Question: I am using 'Sql Server 2008'. I have a 'Trigger' which updates my two other tables. I have read the Stack over flow this link <URL>, but it does not full fill my needs. Below is my 'Trigger'
'''
ALTER TRIGGER [Inventory].[StockUpdationOnIssue]
ON [Inventory].[StockIssueDetails]
AFTER INSERT
AS
BEGIN
BEGIN TRY
BEGIN TRAN
INSERT INTO TableA
(col1, col2,col3
)
SELECT I.col1,I.col2,si.col3
FROM inserted I
INNER JOIN Inventory.StockIssue SI
ON SI.StockIssueId = I.StockIssueId
INSERT INTO TableB
(col1, col2,col3
)
SELECT I.col1,I.col2,si.col3
FROM inserted I
INNER JOIN Inventory.StockIssue SI
ON SI.StockIssueId = I.StockIssueId
COMMIT TRAN
END TRY
BEGIN CATCH
SELECT ERROR_MESSAGE();
RollBack Tran;
END CATCH
END
'''
Below error is shown to me...

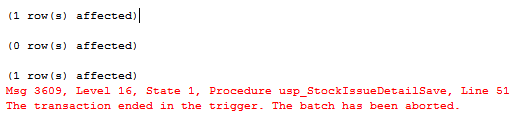
Answer: You can save the error details in a Error Log table, so you can come back later to investigate.
Something like
'''
ALTER TRIGGER [Inventory].[StockUpdationOnIssue]
ON [Inventory].[StockIssueDetails]
AFTER INSERT
AS
BEGIN
BEGIN TRY
BEGIN TRAN
INSERT INTO TableA
(col1, col2,col3
)
SELECT I.col1,I.col2,si.col3
FROM inserted I
INNER JOIN Inventory.StockIssue SI
ON SI.StockIssueId = I.StockIssueId
INSERT INTO TableB
(col1, col2,col3
)
SELECT I.col1,I.col2,si.col3
FROM inserted I
INNER JOIN Inventory.StockIssue SI
ON SI.StockIssueId = I.StockIssueId
COMMIT TRAN
END TRY
BEGIN CATCH
DECLARE @ErrorMsg VARCHAR(MAX), @ErrorNumber INT, @ErrorProc sysname, @ErrorLine INT
SELECT @ErrorMsg = ERROR_MESSAGE(), @ErrorNumber = ERROR_NUMBER(), @ErrorProc = ERROR_PROCEDURE(), @ErrorLine = ERROR_LINE();
RollBack Tran;
INSERT INTO ErrorLog (ErrorMsg, ErrorNumber, ErrorProc, ErrorLine)
VALUES (@ErrorMsg, @ErrorNumber, @ErrorProc, @ErrorLine)
END CATCH
END
'''
Being table ErrorLog like:
'''
CREATE TABLE ErrorLog
(
ErrorLogID INT IDENTITY(1,1),
ErrorDate DATETIME DEFAULT (GETUTCDATE()),
ErrorMsg VARCHAR(MAX),
ErrorNumber INT,
ErrorProc sysname,
ErrorLine INT
)
'''